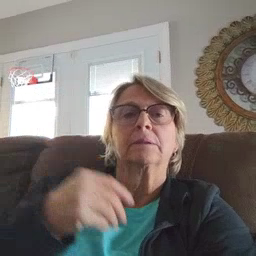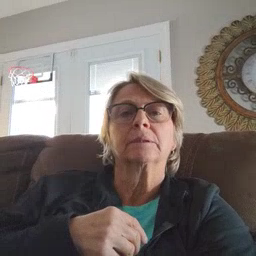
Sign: outside